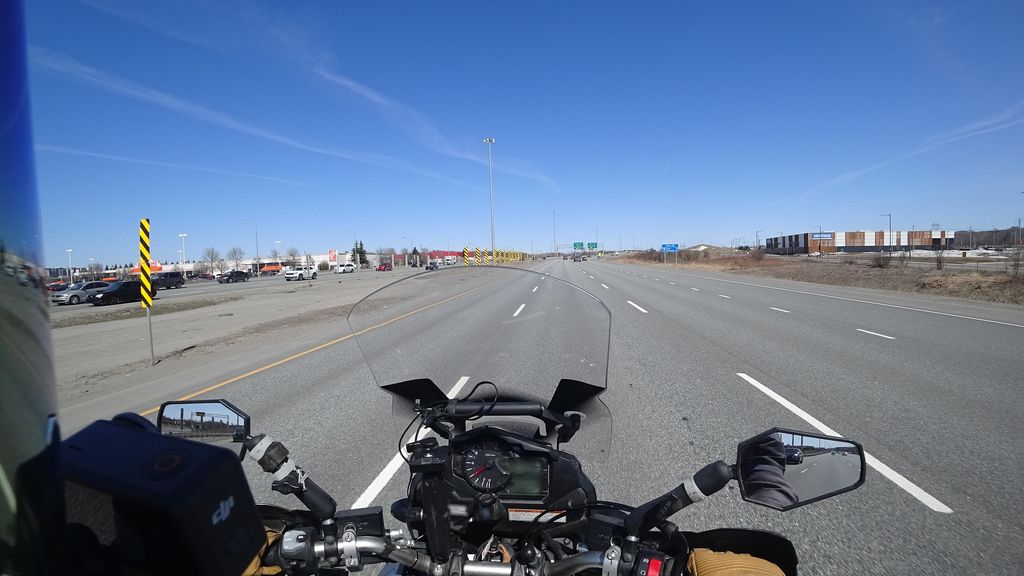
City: quebec_city